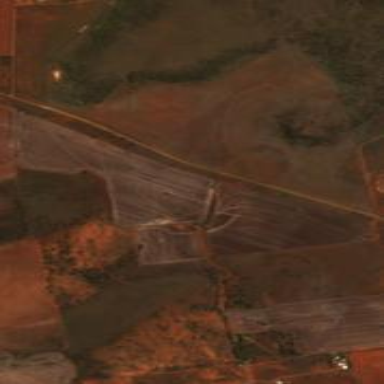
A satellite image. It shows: Farmland used to cultivate crops.